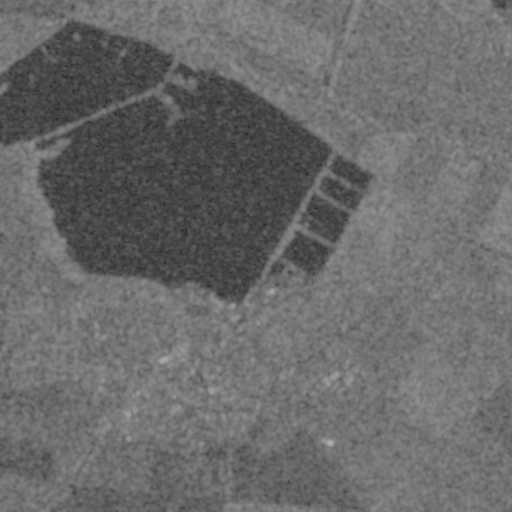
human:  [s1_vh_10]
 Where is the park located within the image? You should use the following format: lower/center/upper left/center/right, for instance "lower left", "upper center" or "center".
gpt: The park is located in the lower left of the image.
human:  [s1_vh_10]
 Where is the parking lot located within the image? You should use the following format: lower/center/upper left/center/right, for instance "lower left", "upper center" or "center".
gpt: The parking lot is located in the lower left of the image.
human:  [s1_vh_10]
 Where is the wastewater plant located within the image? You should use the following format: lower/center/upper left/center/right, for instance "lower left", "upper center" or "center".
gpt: The wastewater plant is located in the center right of the image.
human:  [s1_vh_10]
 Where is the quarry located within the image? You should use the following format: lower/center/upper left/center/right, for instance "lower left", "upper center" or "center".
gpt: There is no quarry in the image.

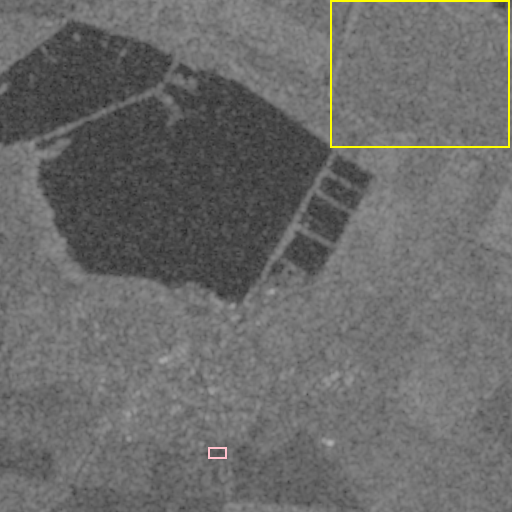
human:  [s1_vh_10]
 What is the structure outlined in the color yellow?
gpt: The structure outlined in yellow is a crop field.
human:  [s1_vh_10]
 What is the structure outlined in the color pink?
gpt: The structure outlined in pink is a park.
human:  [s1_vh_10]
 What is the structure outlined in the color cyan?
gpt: There is no cyan outline.